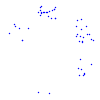
Particle: kaon